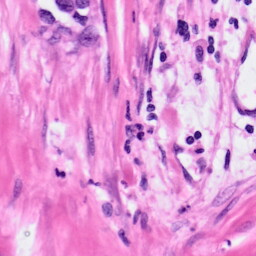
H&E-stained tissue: Pancreatic